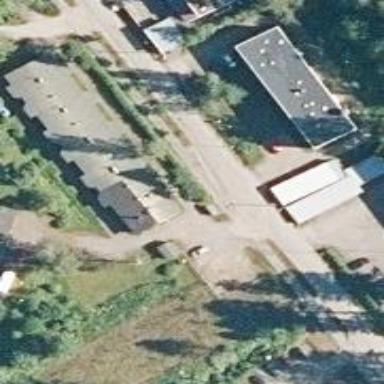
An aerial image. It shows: Terrace building.